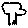
Label: tree